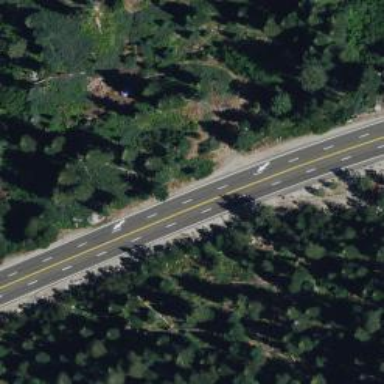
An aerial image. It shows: Asphalt road classified as trunk highway.